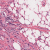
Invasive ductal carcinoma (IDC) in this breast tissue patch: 1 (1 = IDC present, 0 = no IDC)